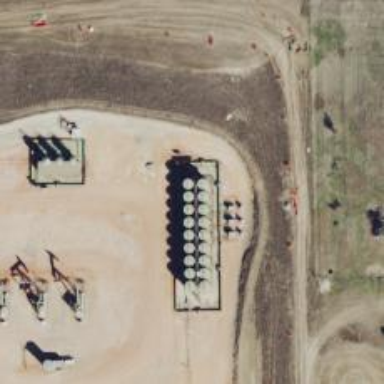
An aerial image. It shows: Storage tank with man-made structure.